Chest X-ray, PA view. Patient: 47 years old, sex M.
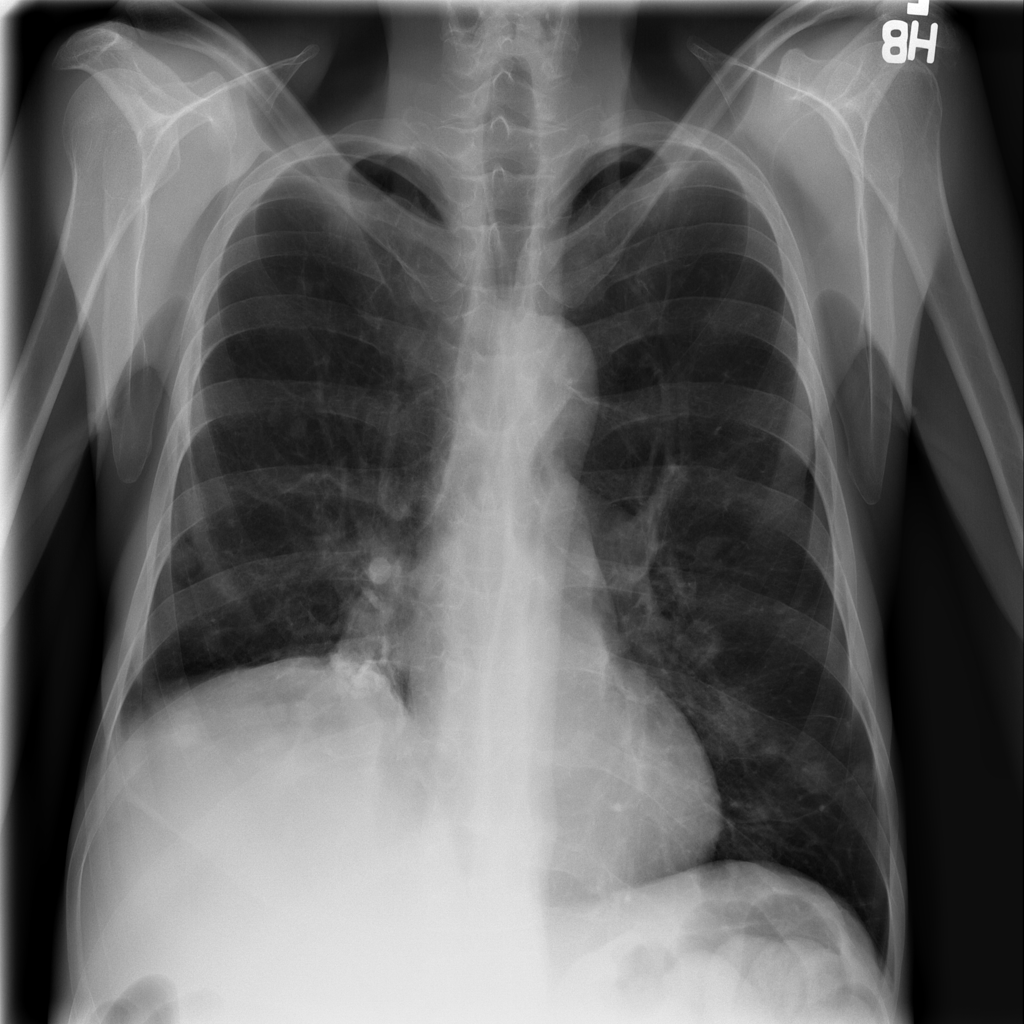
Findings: Nodule